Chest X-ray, AP view. Patient: 58 years old, sex M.
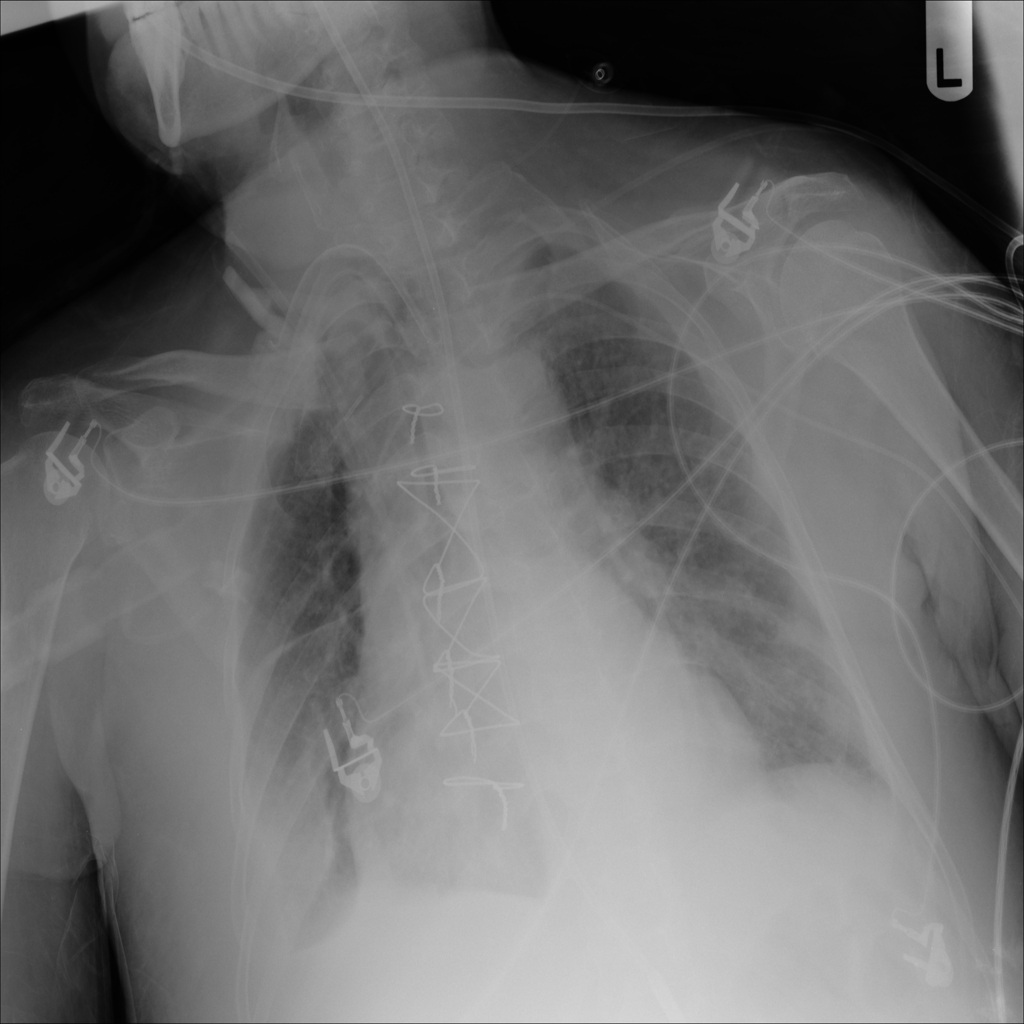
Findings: Consolidation